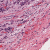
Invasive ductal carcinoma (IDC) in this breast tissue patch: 1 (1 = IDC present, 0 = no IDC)